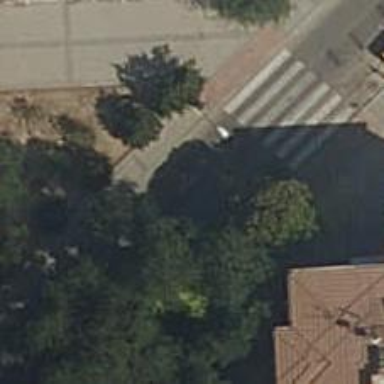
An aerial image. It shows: Pedestrian road.